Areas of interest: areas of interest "Leyu Shidai Badminton Court (Hall 2)"
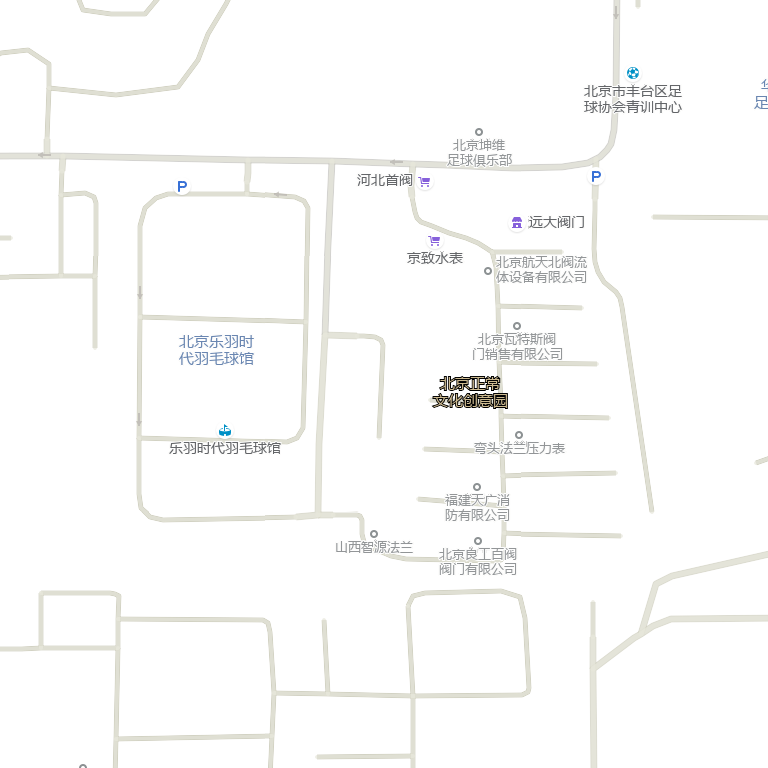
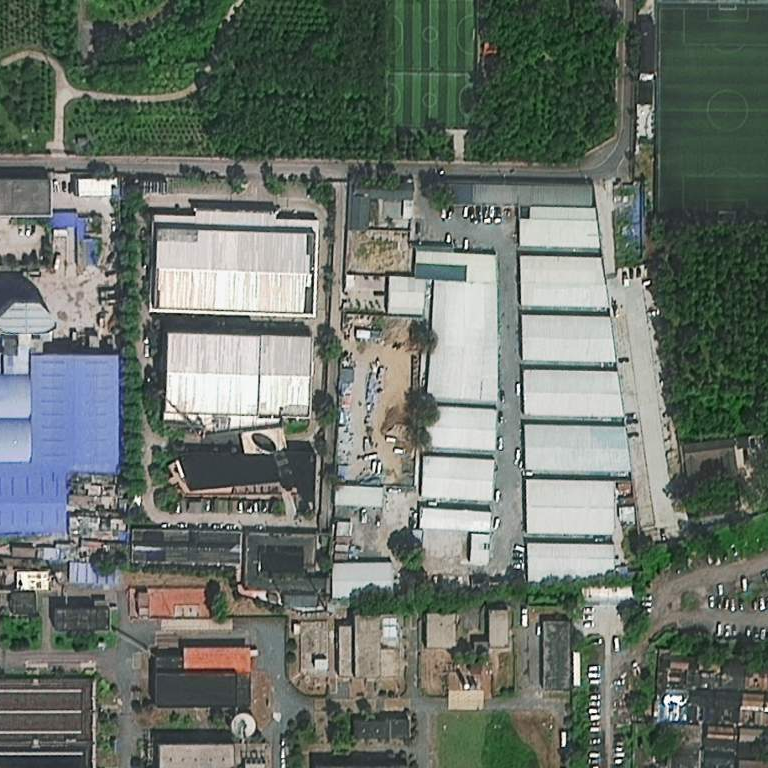